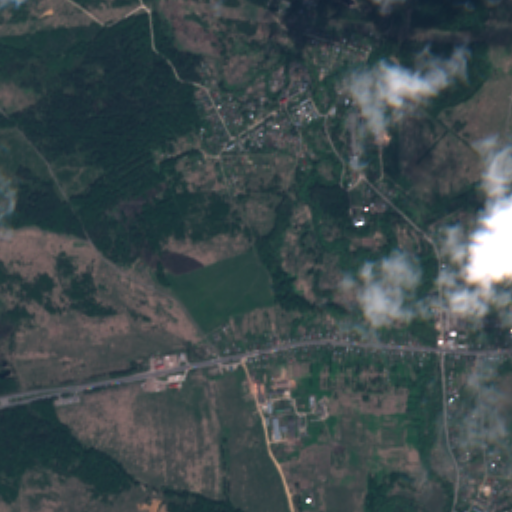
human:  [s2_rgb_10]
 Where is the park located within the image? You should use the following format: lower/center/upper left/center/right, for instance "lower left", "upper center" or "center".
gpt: The park is located in the upper center of the image.
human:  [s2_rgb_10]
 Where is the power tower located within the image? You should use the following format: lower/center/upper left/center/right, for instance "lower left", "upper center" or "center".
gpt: The power tower is located in the upper of the image.
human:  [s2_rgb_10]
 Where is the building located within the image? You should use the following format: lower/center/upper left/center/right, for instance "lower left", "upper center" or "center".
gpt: There is no building in the image.